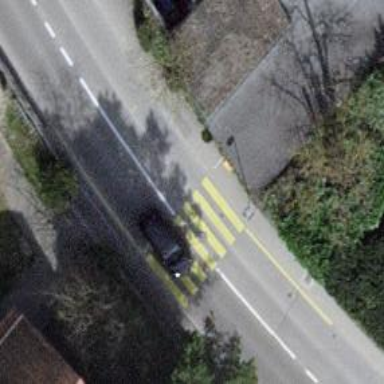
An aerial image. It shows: Asphalt platform for public transport.